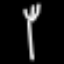
Label: fork